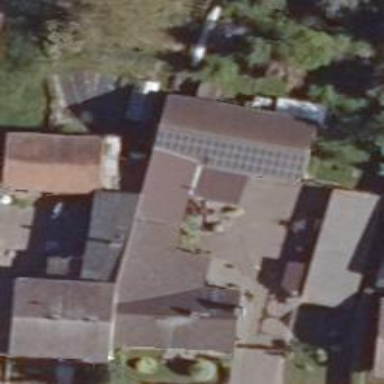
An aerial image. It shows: Small solar photovoltaic panel generator is producing electricity.